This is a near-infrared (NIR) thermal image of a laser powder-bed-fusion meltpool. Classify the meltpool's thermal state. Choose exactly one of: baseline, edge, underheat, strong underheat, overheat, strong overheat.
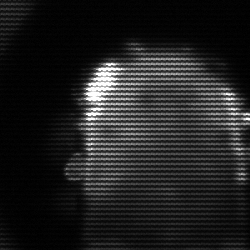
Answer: baseline